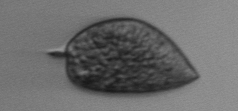
Label: Prorocentrum_micans